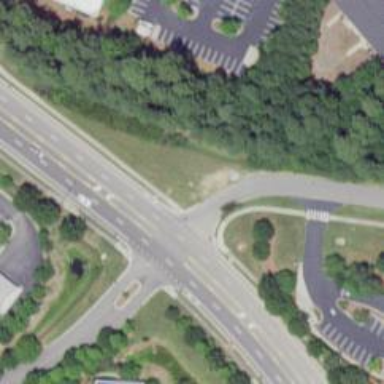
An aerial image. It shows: Unmarked crossing on the road.